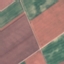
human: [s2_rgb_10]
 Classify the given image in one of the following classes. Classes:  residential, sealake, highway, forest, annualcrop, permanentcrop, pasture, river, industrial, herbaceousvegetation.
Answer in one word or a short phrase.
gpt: AnnualCrop